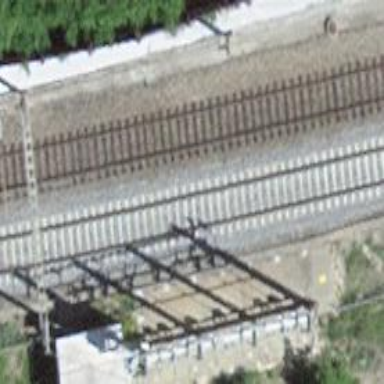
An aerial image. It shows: Railway track with contact lines for electrification.